Question: I'm having trouble understanding how I need to define and use the MVC model for my test EXTjs4 app. Consider the following structure.
app.js
'''
Ext.application({
name: 'AM',
appFolder: 'app',
controllers: ['Cards', 'Fourscrum'],
launch: function () {
Ext.create('Ext.container.Viewport', {
defaults: { flex: 1 },
layout: {
type: 'hbox',
align: 'stretch',
},
items:
[
Ext.widget('Fourscrum')
]
});
'''
Controller:
Cards.js
'''
Ext.define('AM.controller.Cards', {
extend: 'Ext.app.Controller',
stores: ['BacklogCards', 'InprogressCards', 'ReviewCards', 'DoneCards', 'Cards', 'Priorities', 'Sizes'],
models: ['Card', 'Priority', 'Size'],
views: ['card.List', 'priority.prioritycombo', 'card.Edit'],
'''
Fourscrum.js
'''
Ext.define('AM.controller.Fourscrum', {
extend: 'Ext.app.Controller',
stores: ['BacklogCards', 'InprogressCards', 'ReviewCards', 'DoneCards', 'Cards', 'Priorities', 'Sizes'],
models: ['Card', 'Priority', 'Size'],
views: ['scrum.Fourscrum', 'card.List'],
'''
view.scrum.Fourscrum.js
'''
Ext.define('AM.view.scrum.Fourscrum', { // *** Variable
extend: 'Ext.panel.Panel',
alias: 'widget.Fourscrum', // *** Variable
width: 400,
height: 300,
layout: 'column',
title: 'Scrum', // *** Variable
items:
[
Ext.widget('cardlist',
{
alias: 'widget.backlogcardlist',
title: "Backlog",
store: 'BacklogCards'
}),
Ext.widget('cardlist',
{
alias: 'widget.backlogcardlist',
title: "Backlog",
store: 'BacklogCards'
}),
Ext.widget('cardlist',
{
alias: 'widget.inprogresscardlist',
title: "In Progress",
store: "InprogressCards"
}),
Ext.widget('cardlist',
{
alias: 'widget.reviewcardlist',
title: "Review",
store: "ReviewCards"
}),
Ext.widget('cardlist',
{
alias: 'widget.donecardlist',
title: "Done",
store: "DoneCards"
})
]
});
'''
My ideal structure for this app is as follows:
Viewport defined (inside app.js)
which contains a Fourscrum.js view (which is just a panel)
which contains 4 different List.js views (which are just grids).
Trying to accomplish this, I currently get a few errors when i start messing with the above code:
1. Item undefined
2. namespace undefined
Does anyone know why this doesn't work?
PS. I can get this example to work if I replace my 'cardlist' widgets with panels directly defined in the Fourscrum view.
PPS. This also works properly if I forego the Fourscrum container panel all together :(
EDIT:
I felt my explanation was a little unclear so I've uploaded an image to help describe the program. I'm not sure where I need to define the stores, models, and views with this nested structure. So I've repeated it in both controllers. I hope that's not what is causing the problem.

EDIT2:
'''
Ext.define('AM.view.card.List', {
extend: 'Ext.grid.Panel',
alias: 'widget.cardlist',
//title: 'List',
//store: 'Cards',
//multiSelect: true,
viewConfig: {
plugins: {
ptype: 'gridviewdragdrop',
dragGroup: 'ddzone',
dropGroup: 'ddzone'
}
},
// selType: 'cellmodel',
// plugins: [
// Ext.create('Ext.grid.plugin.CellEditing', {
// clicksToEdit: 1
// })
// ],
columns: [
{
header: 'ID',
dataIndex: 'external_id',
field: 'textfield',
width: 30
},
{
header: 'Name',
dataIndex: 'name',
field: 'textfield',
width: 150
},
{
header: 'Priority',
dataIndex: 'priority_id',
renderer: function (value) {
var display = '';
Ext.data.StoreManager.get("Priorities").each(function (rec) {
if (rec.get('id') === value) {
display = rec.get('short_name');
return false;
}
});
return display;
},
width: 60,
field: { xtype: 'PriorityCombo' }
},
{
header: 'Size',
dataIndex: 'size_id',
renderer: function (value) {
var display = '';
Ext.data.StoreManager.get("Sizes").each(function (rec) {
if (rec.get('id') === value) {
display = rec.get('short_name');
return false;
}
});
return display;
},
width: 60
},
{
xtype: 'actioncolumn',
width: 16,
items: [{
icon: 'Styles/Images/zoom.png', // Use a URL in the icon config
tooltip: 'Zoom In',
handler: function (grid, rowIndex, colIndex) {
var rec = grid.getStore().getAt(rowIndex);
alert("Edit " + rec.get('name'));
}
}]
}
]
});
'''
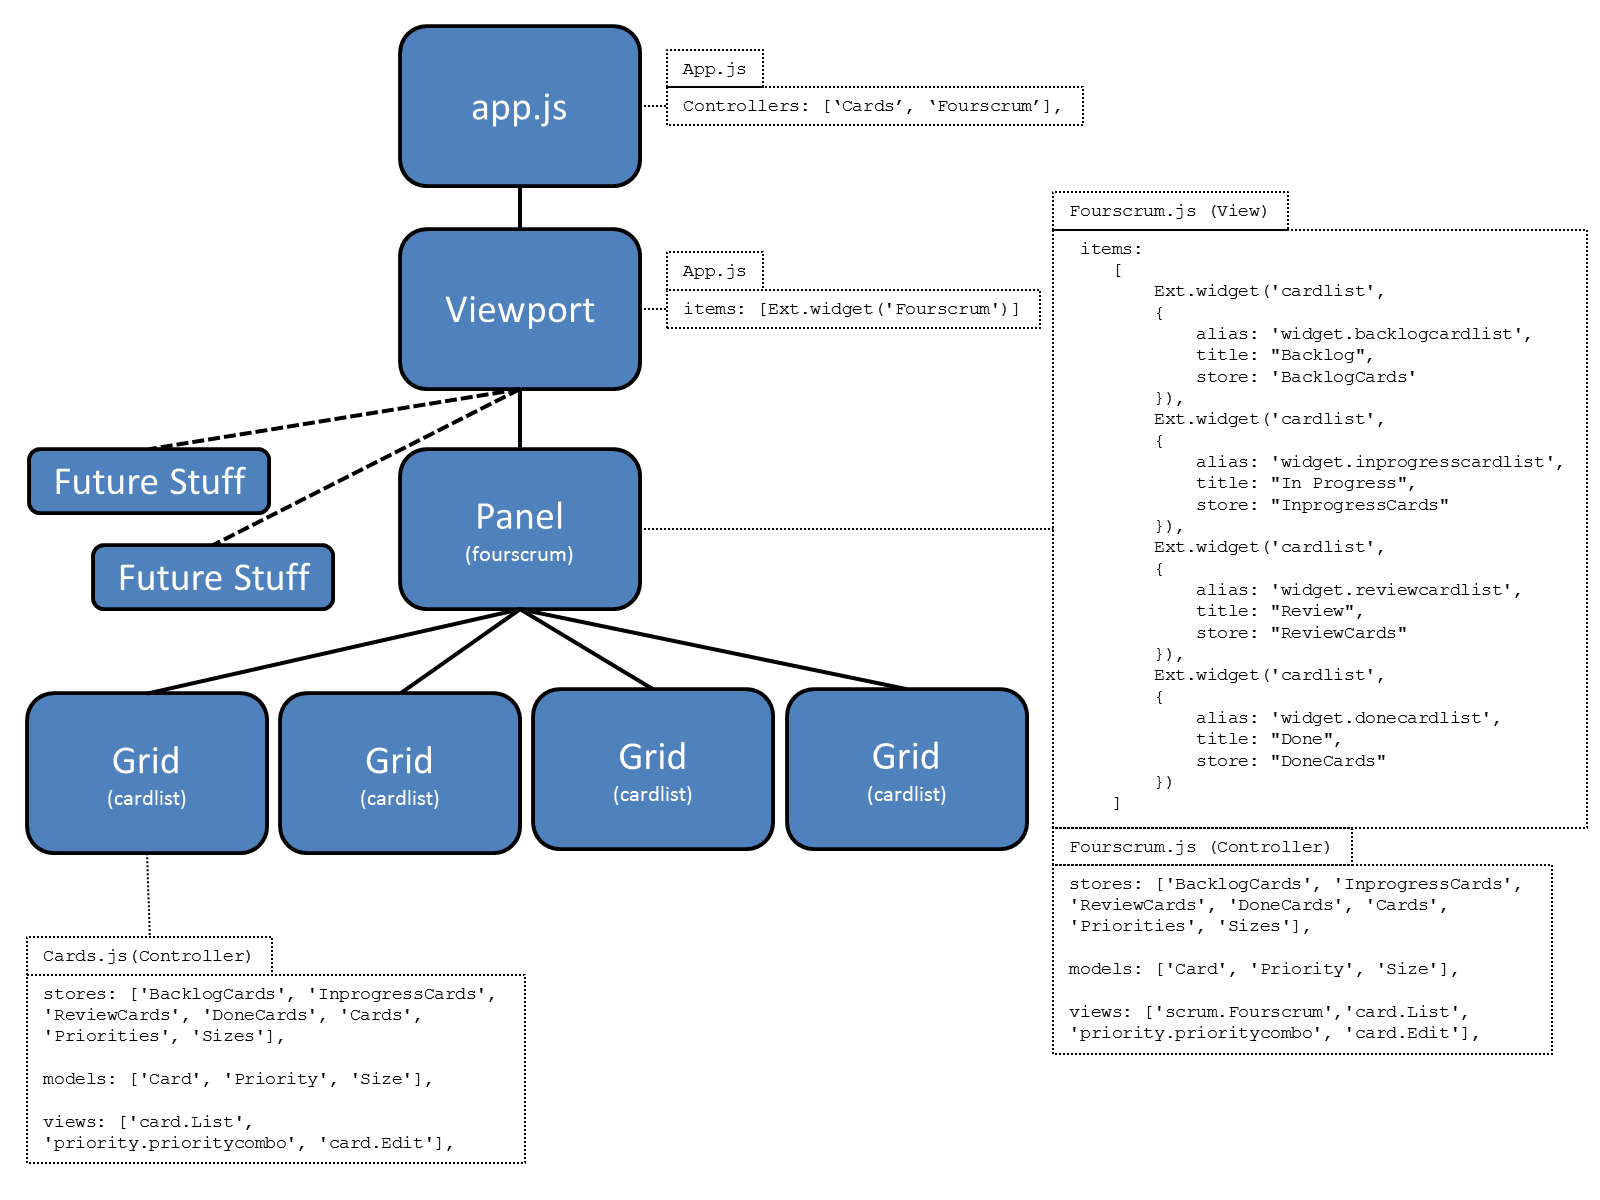
Answer: I think I see a big problem in your code (if you pasted all of it).
In your view definitions if you are extending Ext components you MUST have the following function that ends in the callParent method like below.
'''
initComponent: function() {
this.items = this.buildMyItems();
this.callParent(arguments);
},
buildMyItems: function(){
//my code
}
'''